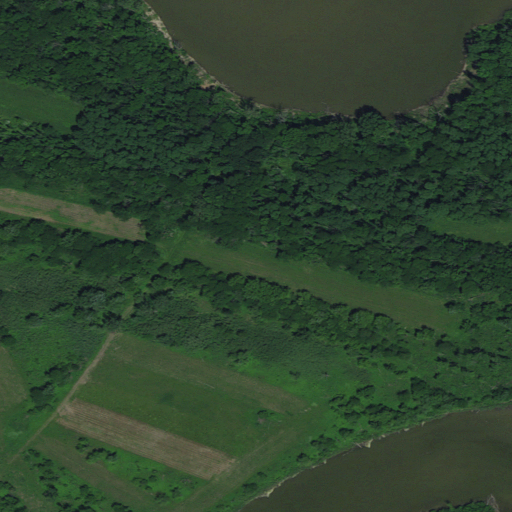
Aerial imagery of ridge(s) in Indiana named The Hogback containing deciduous forest, open water, shrub, woody wetlands, mixed forest, grassland, herbaceous wetlands, and barren land